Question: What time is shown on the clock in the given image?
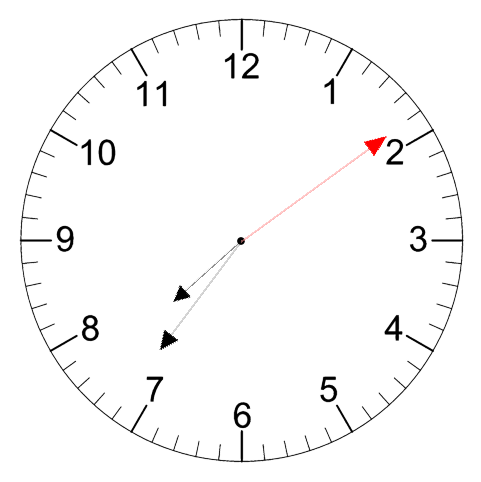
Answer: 07:36:09